Question: I am creating a program with asp.net c#, i am using multiple gridviews to show different criteria of data on 1 page, each of these criteria has a title,
Now, if one of the gridviews happens to have no data it will not show, however the title of the gridview will still be there as it is purely html fieldset and legend.
Are there any functions i could use to trigger the visibility of the title from the c# code?
Thanks
(screenshot below)

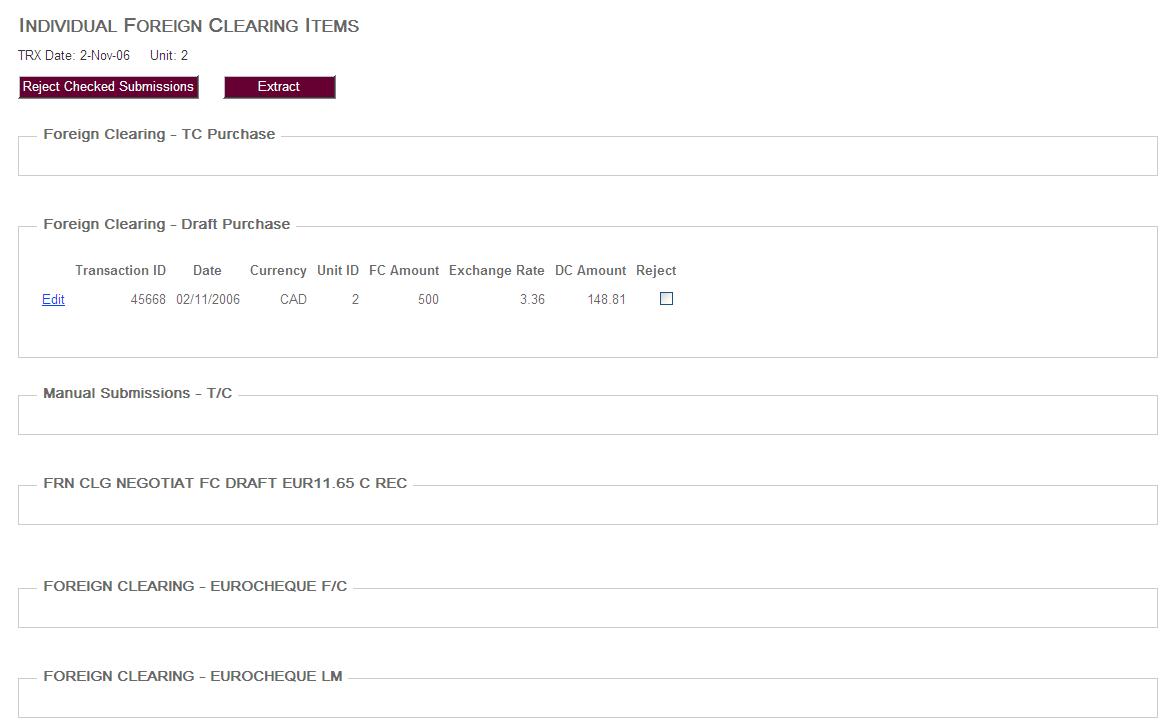
Answer: You can add 'runat="server"' to fieldset and set 'Visible = true' or 'false' as usual (of course you need to set an ID, too).